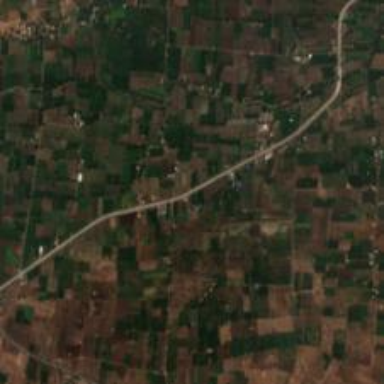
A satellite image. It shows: Trunk highway.